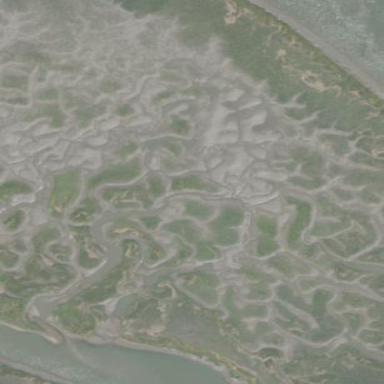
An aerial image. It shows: Tidal marsh wetland area.